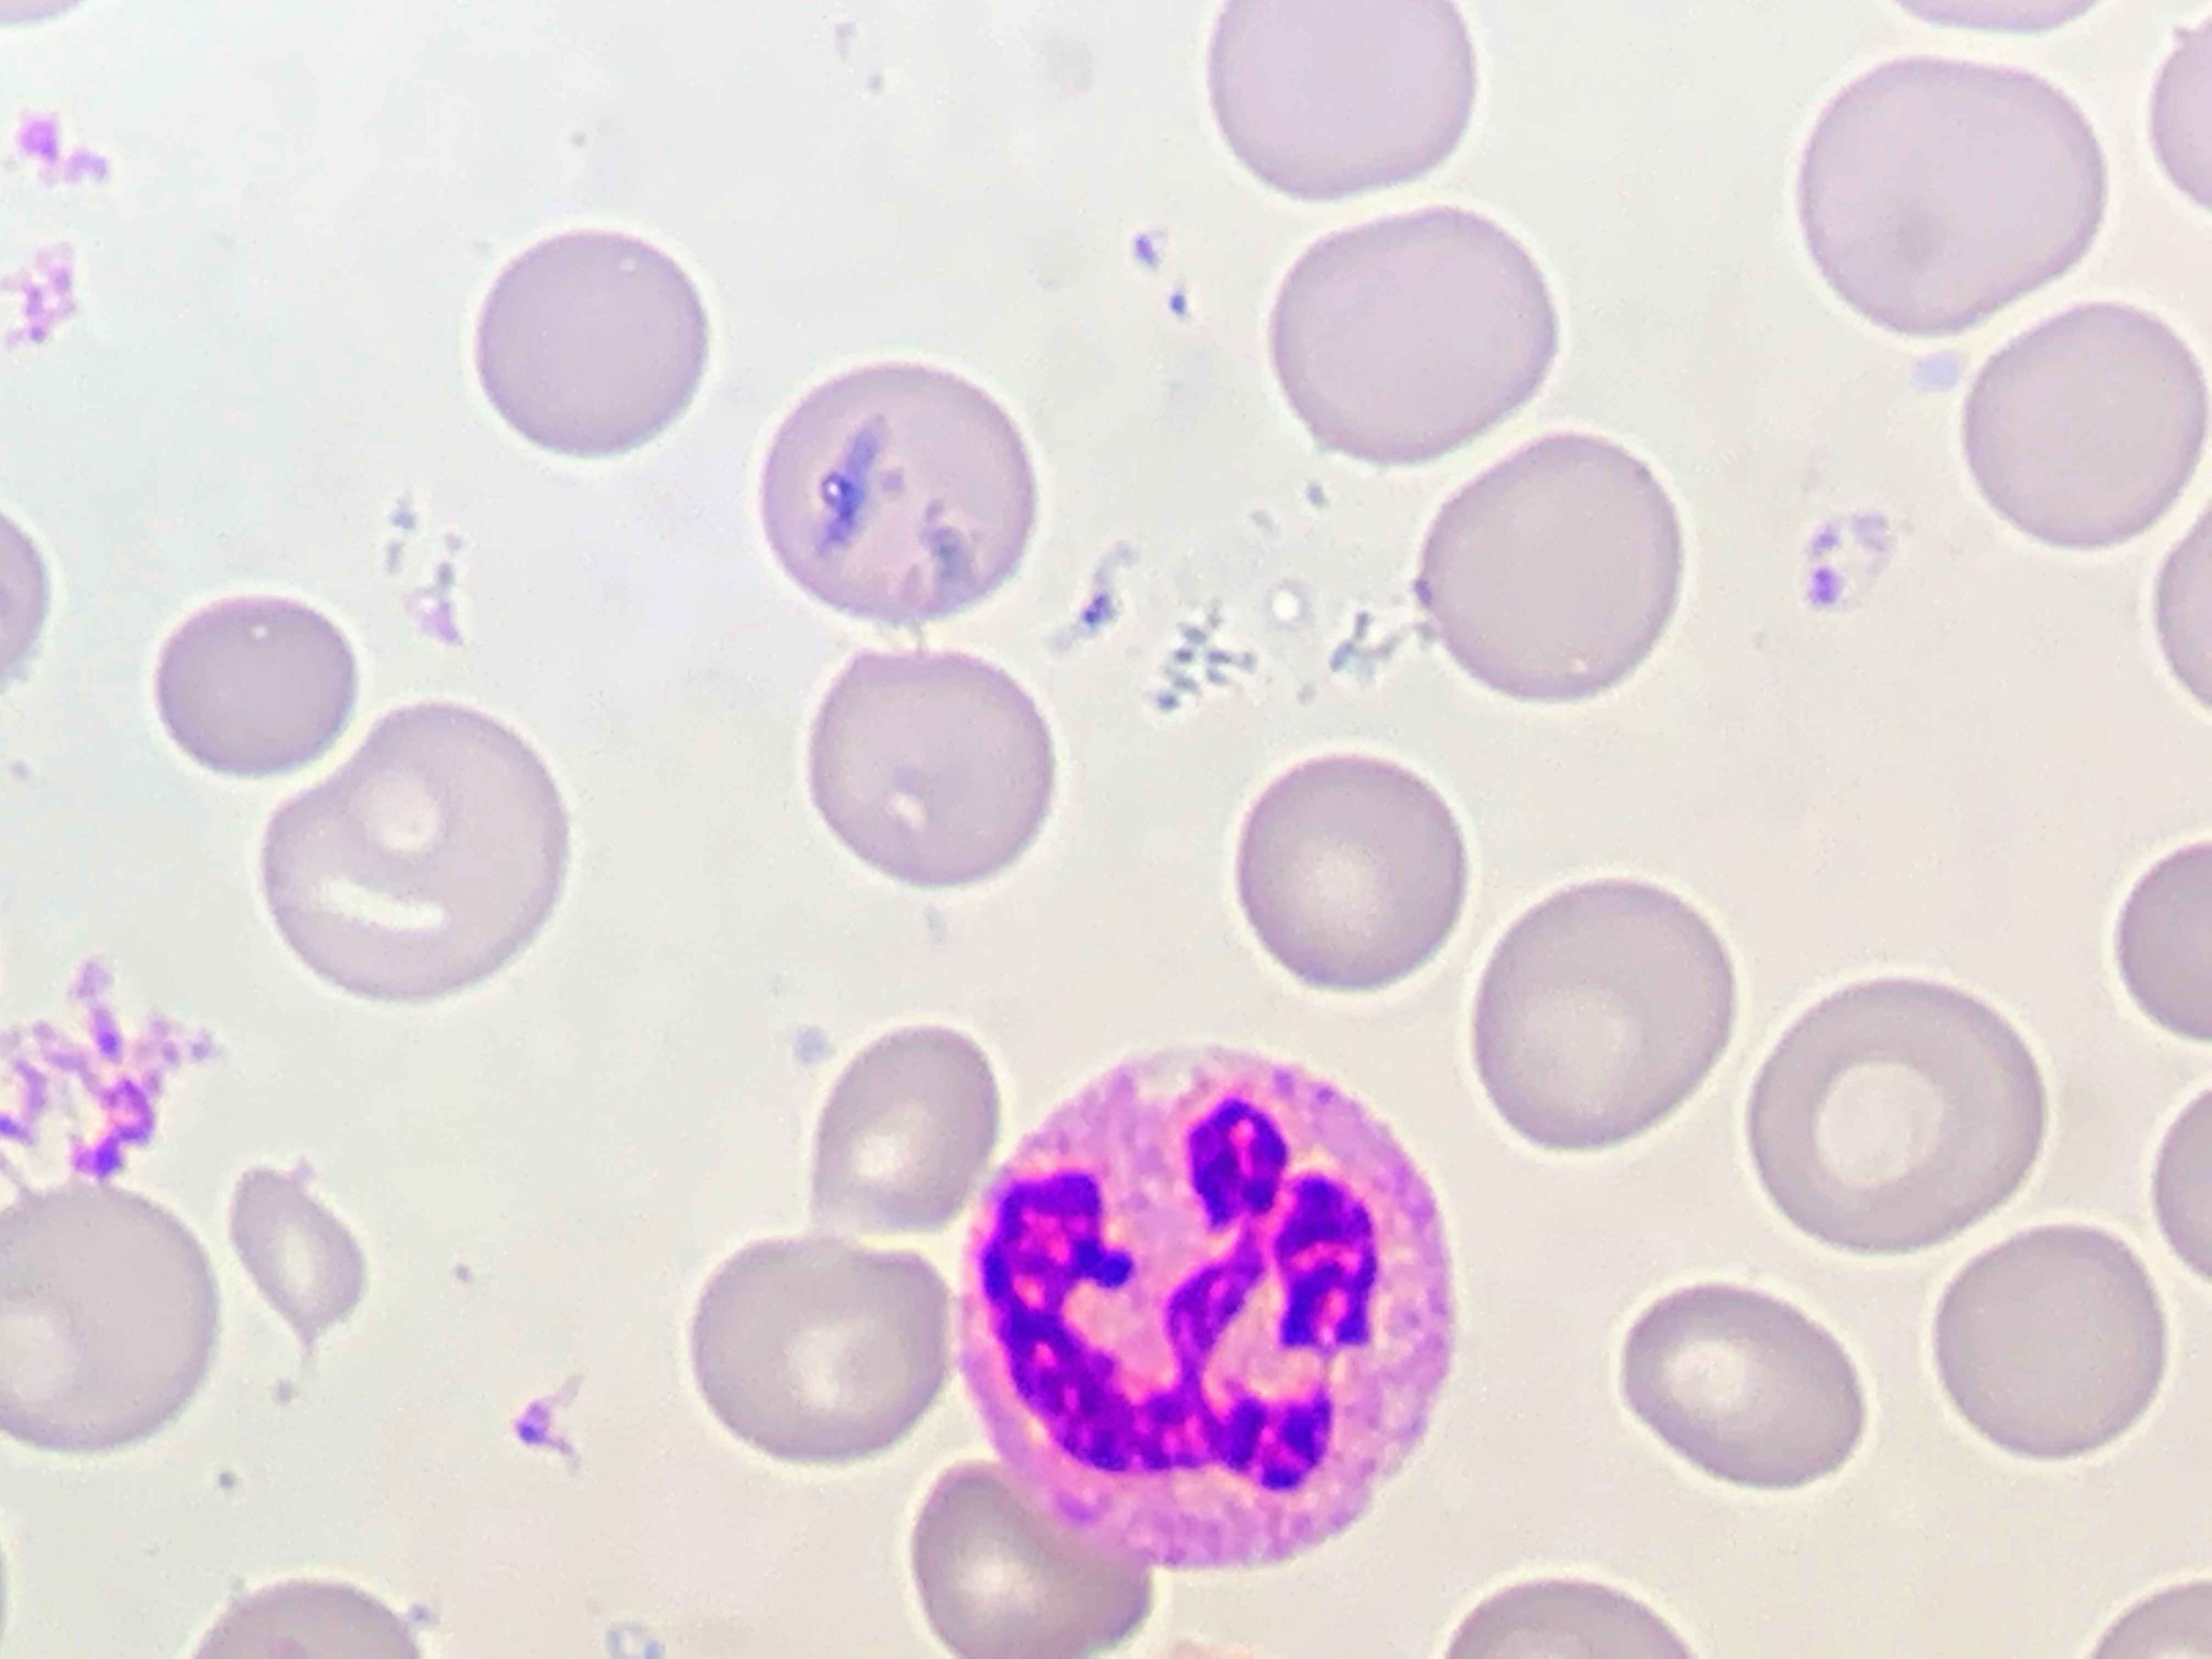
Cell type: NEUTROPHILS